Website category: sports
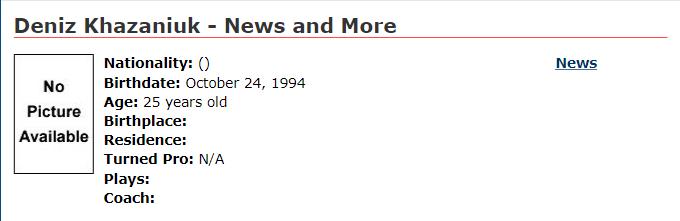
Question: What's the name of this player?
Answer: Deniz Khazaniuk

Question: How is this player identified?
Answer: Deniz Khazaniuk

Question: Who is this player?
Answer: Deniz Khazaniuk

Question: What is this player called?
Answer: Deniz Khazaniuk

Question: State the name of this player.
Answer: Deniz Khazaniuk

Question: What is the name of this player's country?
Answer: ()

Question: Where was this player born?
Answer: ()

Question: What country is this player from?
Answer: ()

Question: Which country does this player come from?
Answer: ()

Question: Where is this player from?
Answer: ()

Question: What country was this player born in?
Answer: ()

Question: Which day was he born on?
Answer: October 24, 1994

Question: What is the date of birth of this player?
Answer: October 24, 1994

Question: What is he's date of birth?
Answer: October 24, 1994

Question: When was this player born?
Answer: October 24, 1994

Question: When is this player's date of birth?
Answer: October 24, 1994

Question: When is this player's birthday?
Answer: October 24, 1994

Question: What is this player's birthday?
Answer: October 24, 1994

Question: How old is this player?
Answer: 25 years old

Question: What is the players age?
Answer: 25 years old

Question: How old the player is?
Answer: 25 years old

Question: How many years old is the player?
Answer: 25 years old